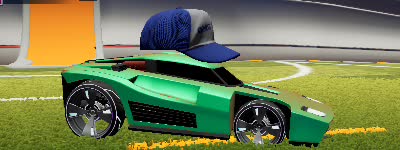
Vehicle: breakout